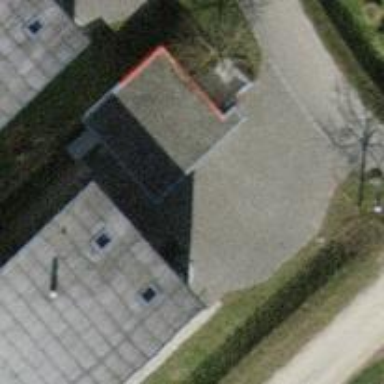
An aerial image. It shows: Detached building.